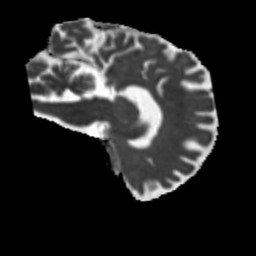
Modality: MD
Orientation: sagittal
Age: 54
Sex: male
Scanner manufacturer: siemens
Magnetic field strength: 3 T
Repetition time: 5.25 s
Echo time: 0.08 s